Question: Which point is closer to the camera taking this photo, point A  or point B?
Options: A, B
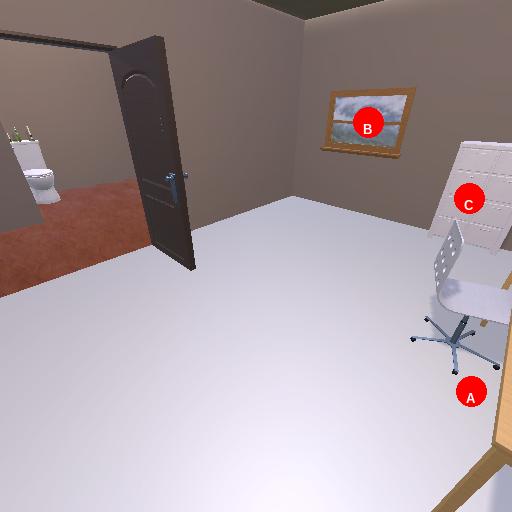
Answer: A